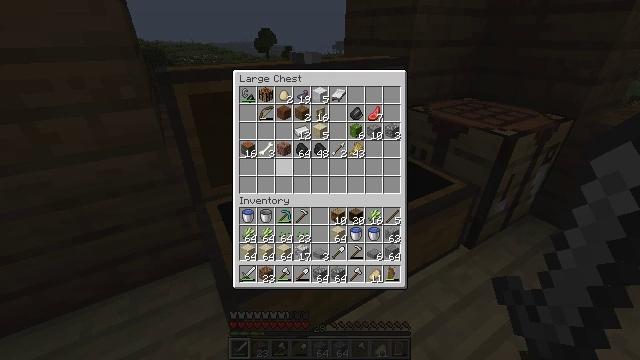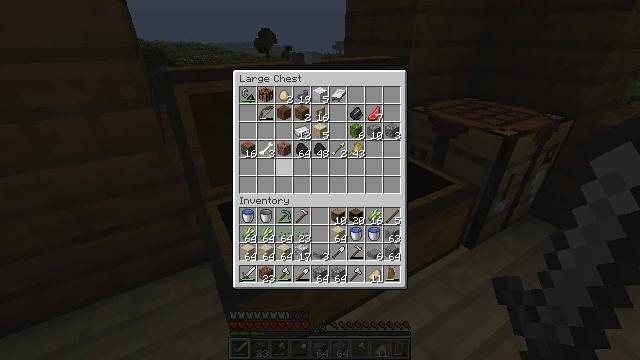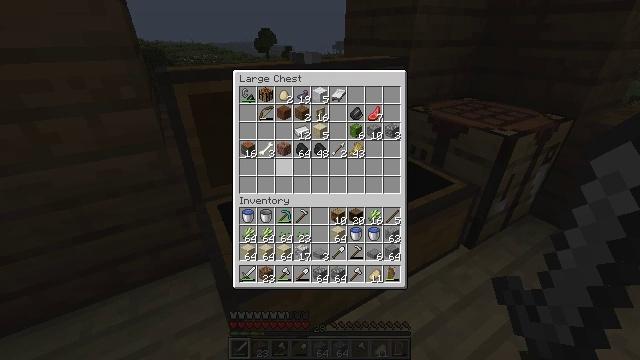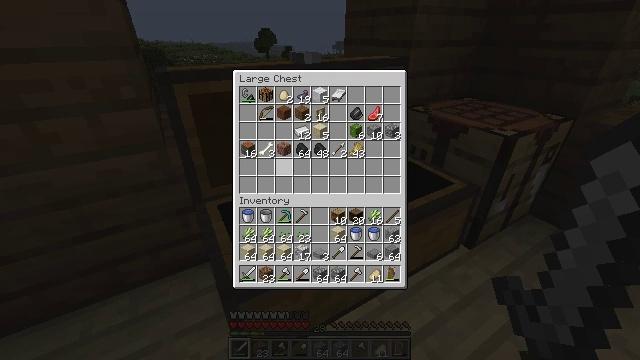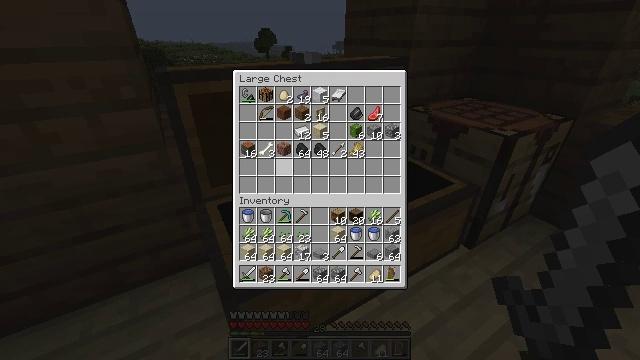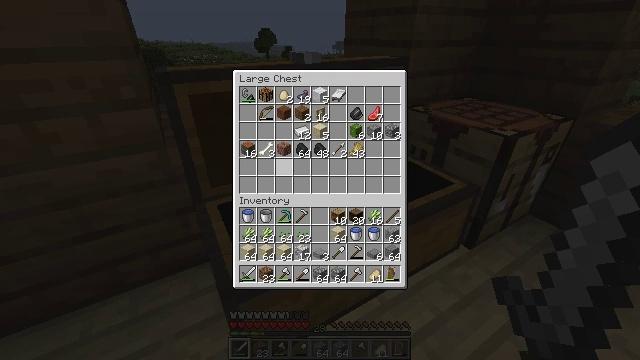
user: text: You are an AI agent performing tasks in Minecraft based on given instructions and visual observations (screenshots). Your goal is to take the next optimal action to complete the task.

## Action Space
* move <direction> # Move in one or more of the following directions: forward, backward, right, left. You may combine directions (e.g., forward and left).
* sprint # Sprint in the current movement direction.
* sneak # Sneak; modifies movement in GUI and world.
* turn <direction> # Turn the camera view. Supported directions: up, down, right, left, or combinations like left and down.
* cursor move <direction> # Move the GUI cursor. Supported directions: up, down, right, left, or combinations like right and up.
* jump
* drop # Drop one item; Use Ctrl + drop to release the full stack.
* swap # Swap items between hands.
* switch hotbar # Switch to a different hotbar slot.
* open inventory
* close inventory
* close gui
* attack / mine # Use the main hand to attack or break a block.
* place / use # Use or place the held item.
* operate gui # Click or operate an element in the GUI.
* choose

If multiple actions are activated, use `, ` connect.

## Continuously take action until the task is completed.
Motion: motion action
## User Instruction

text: Produce a birch trapdoor with the crafting table and birch planks.
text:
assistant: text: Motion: no_op
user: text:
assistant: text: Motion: no_op
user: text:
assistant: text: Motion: no_op
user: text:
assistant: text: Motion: no_op
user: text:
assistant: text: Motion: no_op
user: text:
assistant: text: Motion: no_op
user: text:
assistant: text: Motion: no_op
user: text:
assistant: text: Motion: no_op
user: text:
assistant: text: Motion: no_op
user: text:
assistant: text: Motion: no_op
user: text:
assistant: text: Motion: no_op
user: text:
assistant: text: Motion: no_op
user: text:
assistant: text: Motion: no_op
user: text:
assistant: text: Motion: no_op
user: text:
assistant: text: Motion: no_op
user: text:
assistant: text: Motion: no_op
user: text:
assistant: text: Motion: no_op
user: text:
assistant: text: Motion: no_op
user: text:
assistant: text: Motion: no_op
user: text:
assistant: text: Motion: no_op
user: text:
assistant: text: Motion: no_op
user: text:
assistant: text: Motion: no_op
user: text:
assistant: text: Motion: no_op
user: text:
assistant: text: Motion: no_op
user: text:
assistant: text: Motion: no_op
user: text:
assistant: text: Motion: no_op
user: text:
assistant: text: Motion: no_op
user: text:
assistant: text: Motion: no_op
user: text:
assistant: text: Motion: no_op
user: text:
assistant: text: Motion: no_op